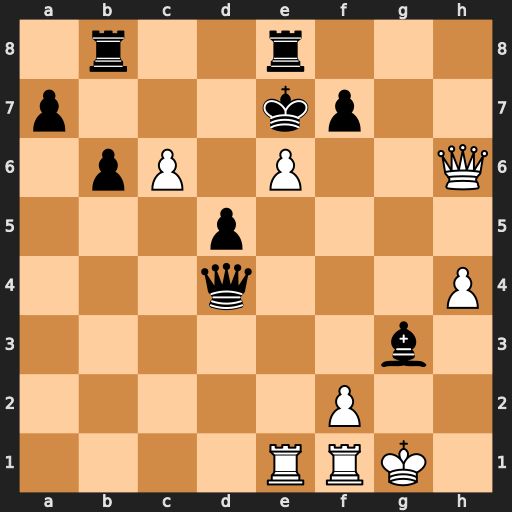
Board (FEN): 1r2r3/p3kp2/1pP1P2Q/3p4/3q3P/6b1/5P2/4RRK1
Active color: w
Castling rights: -
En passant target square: -
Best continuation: Qg5+ Kd6 Qxg3+